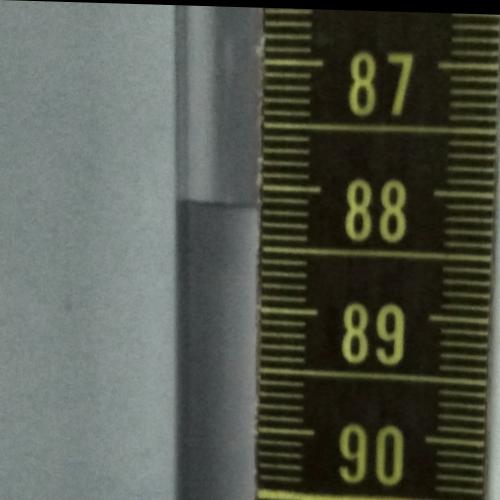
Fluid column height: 88.2 cm